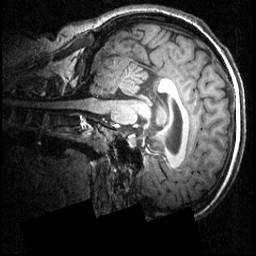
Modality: T1w
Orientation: sagittal
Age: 20
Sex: male
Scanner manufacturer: siemens
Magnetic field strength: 3.951 T
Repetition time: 1.5 s
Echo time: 0.00335 s